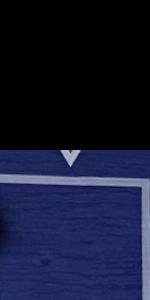
Label: Empty